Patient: sex F, age 78
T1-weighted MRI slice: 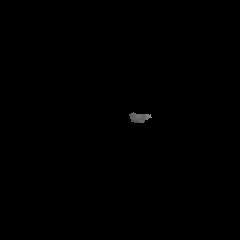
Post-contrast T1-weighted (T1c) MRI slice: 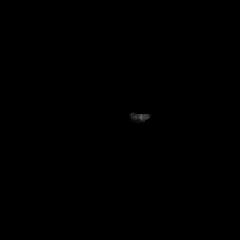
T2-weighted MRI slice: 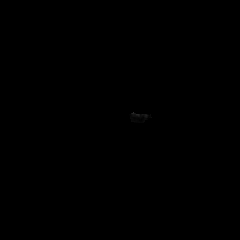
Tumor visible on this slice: no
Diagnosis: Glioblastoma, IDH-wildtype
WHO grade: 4